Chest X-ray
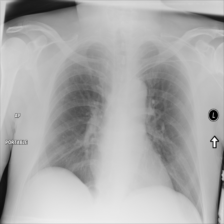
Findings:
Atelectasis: negative
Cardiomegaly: negative
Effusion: negative
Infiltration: negative
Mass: negative
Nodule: negative
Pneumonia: negative
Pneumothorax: negative
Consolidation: negative
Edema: negative
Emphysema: negative
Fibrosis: negative
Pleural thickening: negative
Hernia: negative